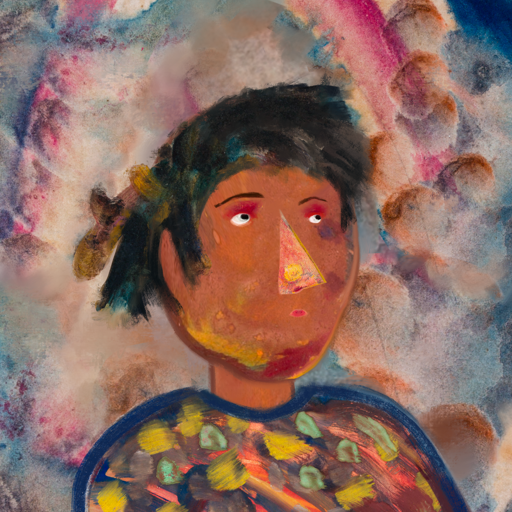
Background: Rupkatha, Head And Neck Side: Mother_And_Son_Son, Face Side: Irani, Bust: Mother_And_Son_Mother, Hair Side: Pipe, Head Accessory: Blank, Second Necklace: Blank, Necklace: Blank, Baby: Blank